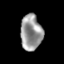
Tissue: skin
Cell type: T cells
Senescence score: 0.1929
Nuclear area (px): 746
Mean DAPI intensity: 153.944